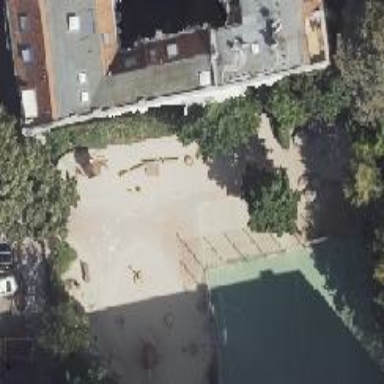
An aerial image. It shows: Climbing wall in the playground.